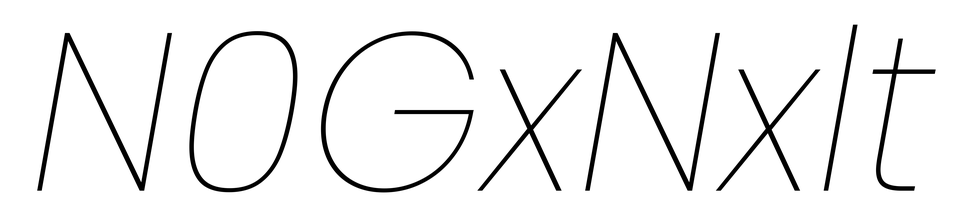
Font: Poppins-ThinItalic